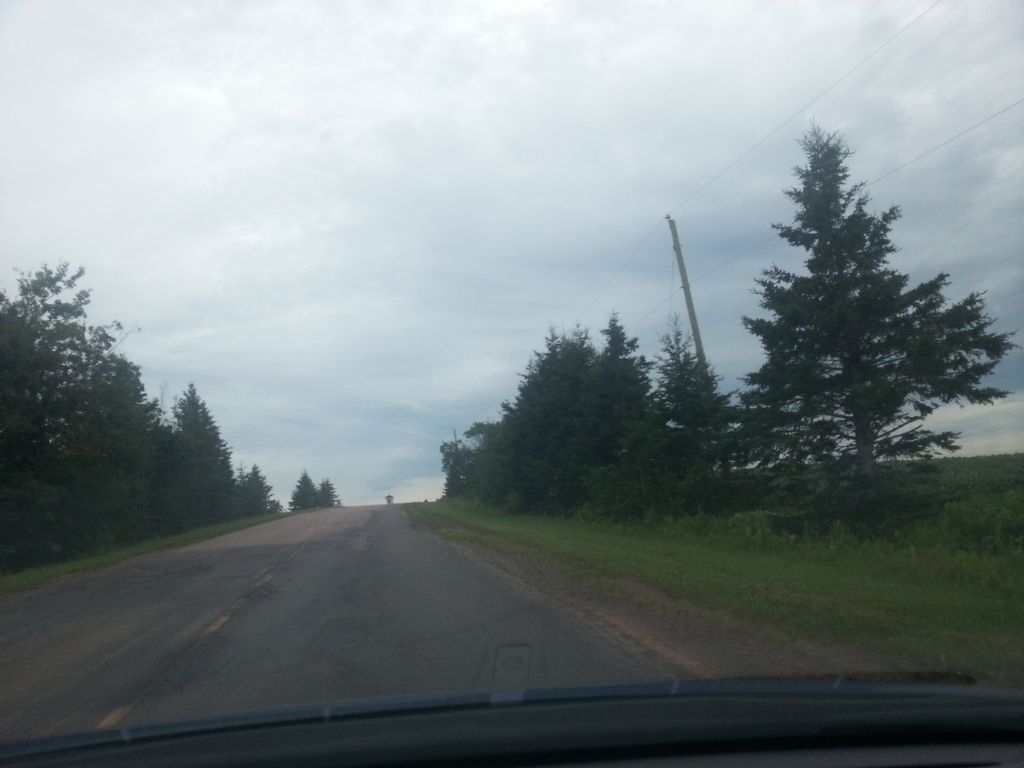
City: charlottetown